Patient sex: M
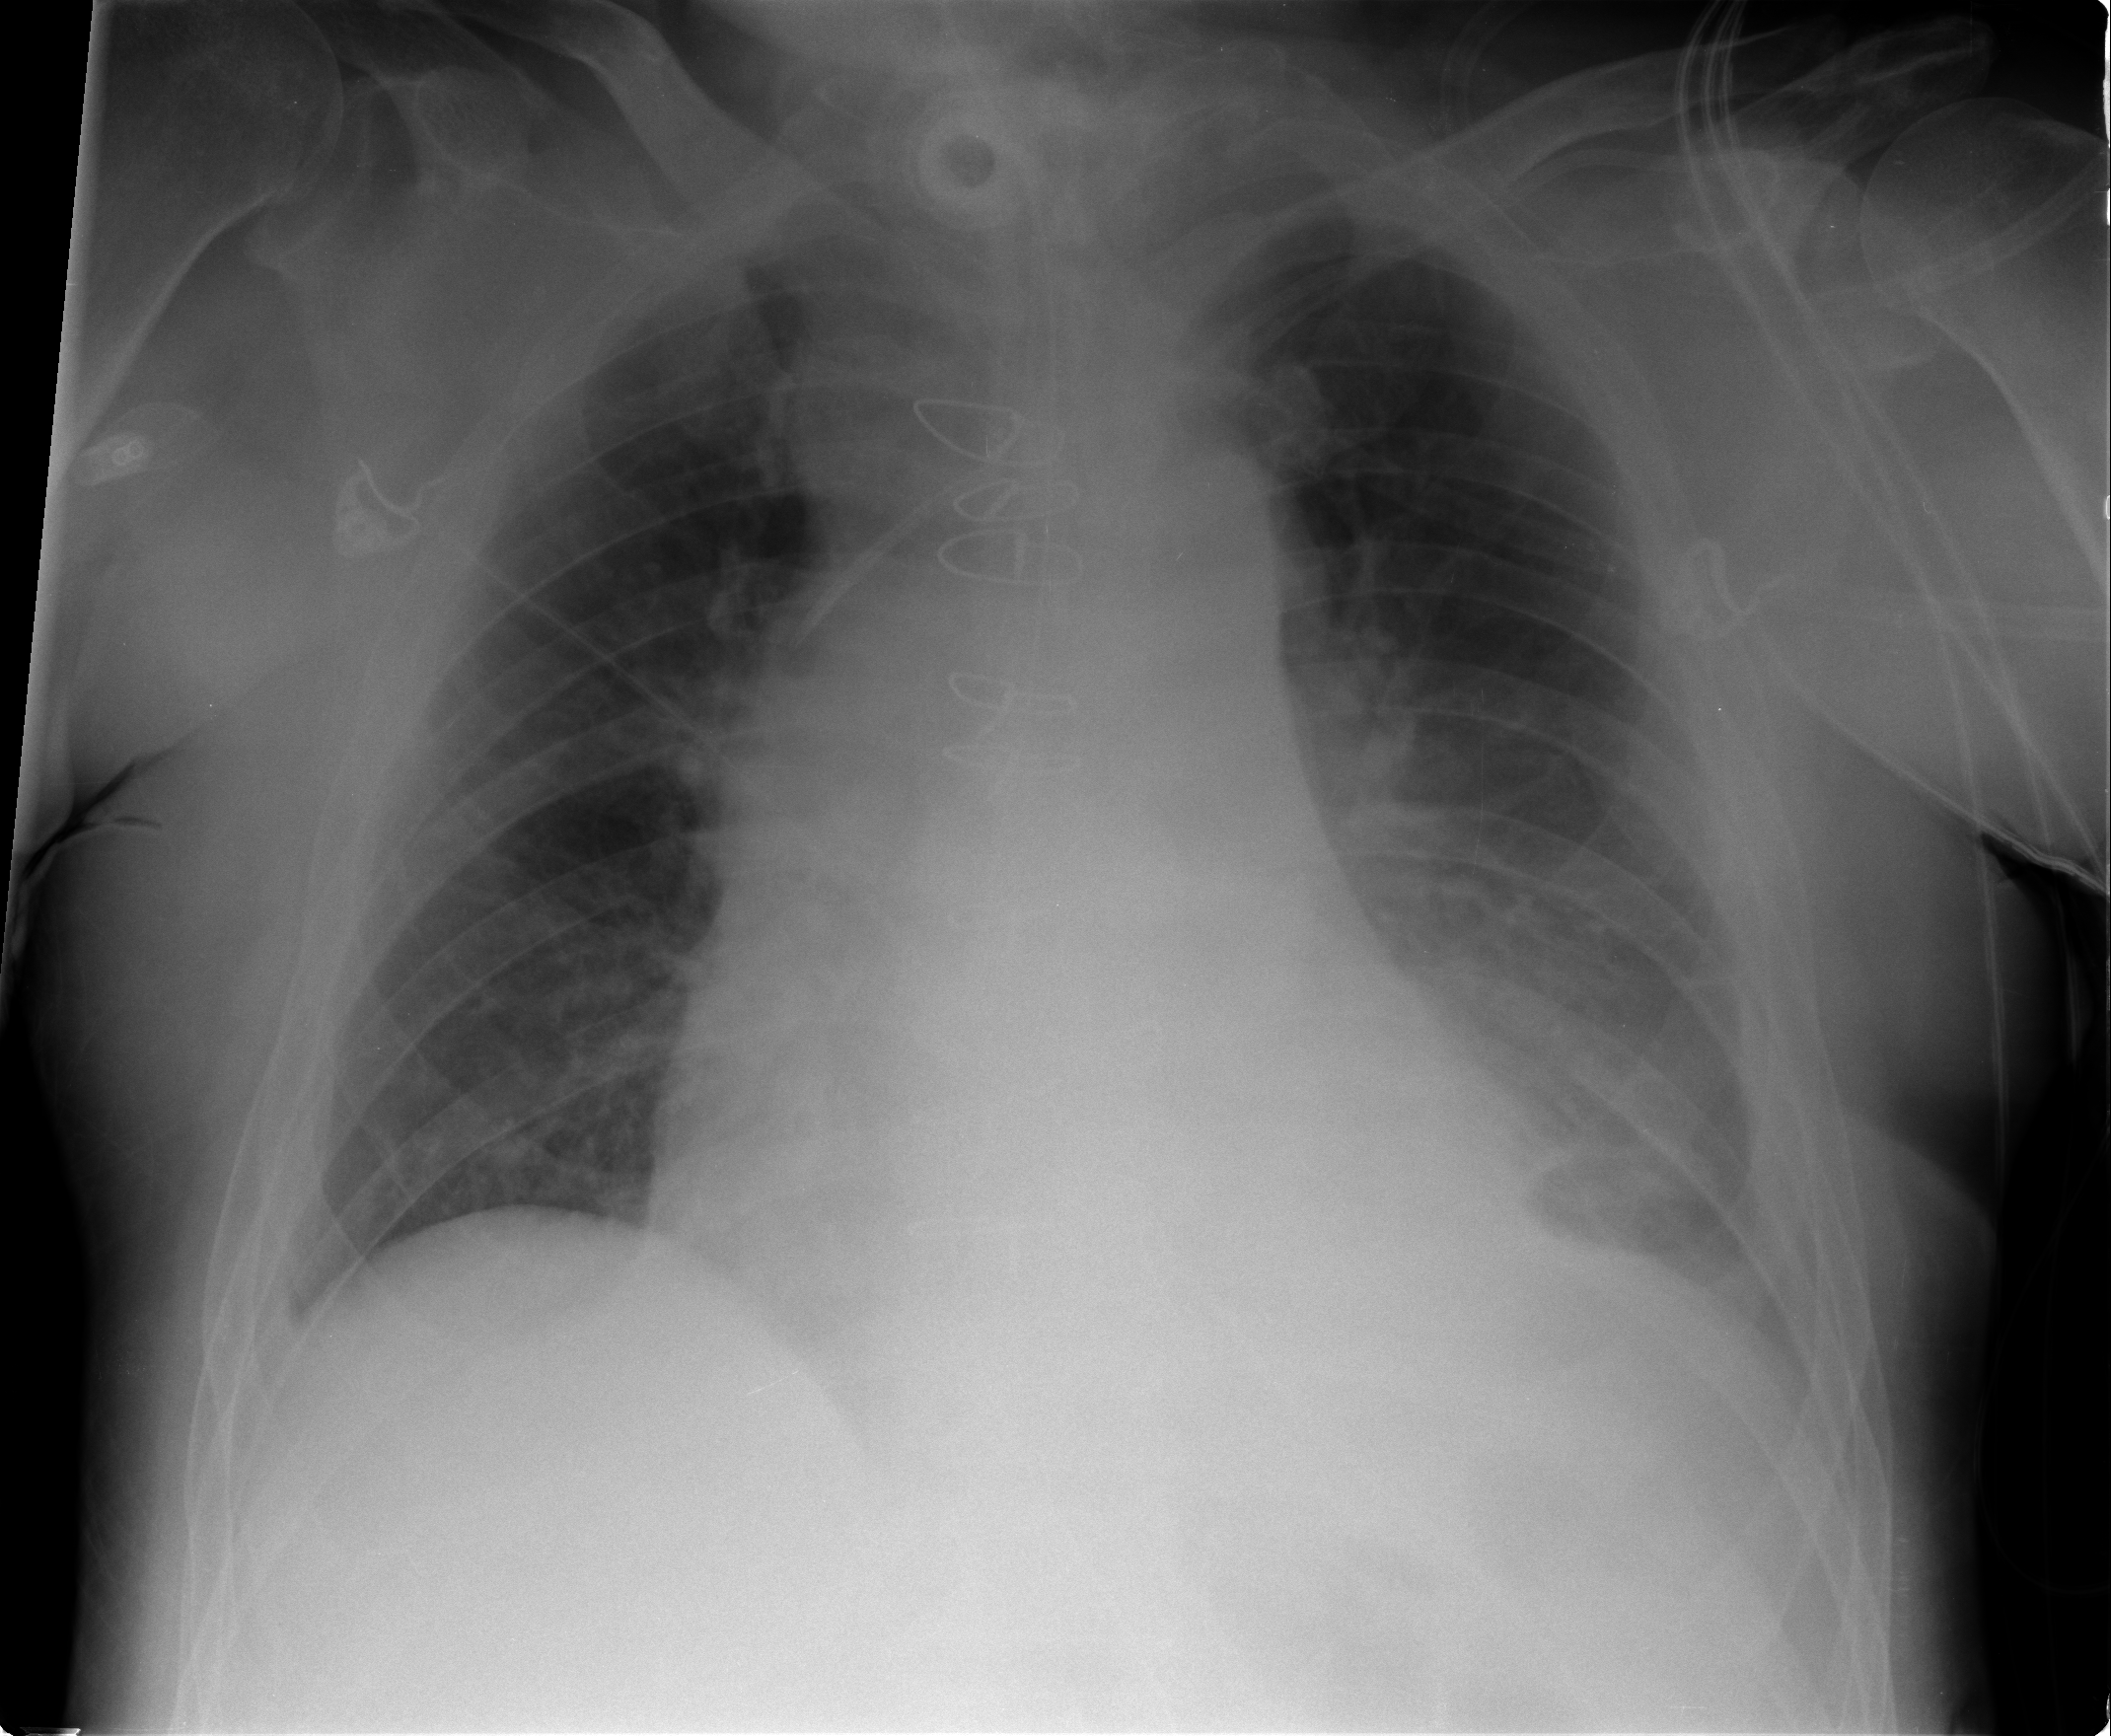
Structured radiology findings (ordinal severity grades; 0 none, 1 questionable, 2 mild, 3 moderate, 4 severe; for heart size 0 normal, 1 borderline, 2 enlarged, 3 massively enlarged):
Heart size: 2
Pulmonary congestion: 1
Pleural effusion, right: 1
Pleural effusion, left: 2
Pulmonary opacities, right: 0
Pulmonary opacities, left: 1
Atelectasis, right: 1
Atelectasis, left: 2